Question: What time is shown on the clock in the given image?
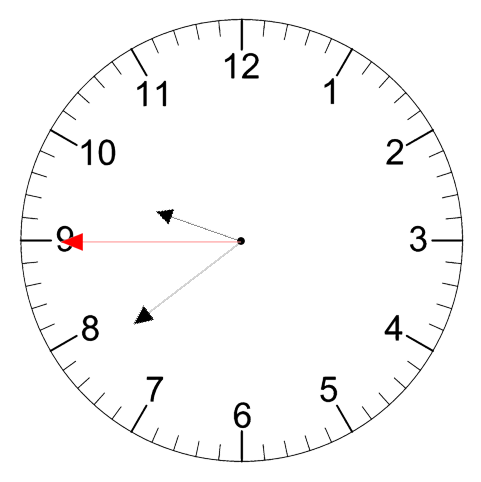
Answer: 09:38:45